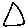
Label: triangle